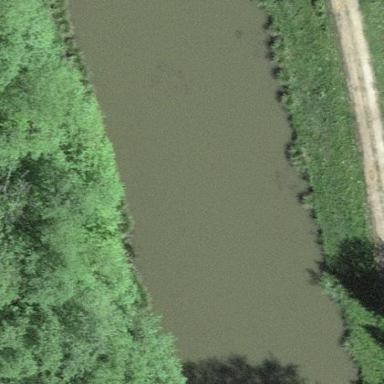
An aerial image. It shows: Pond surrounded by natural water.